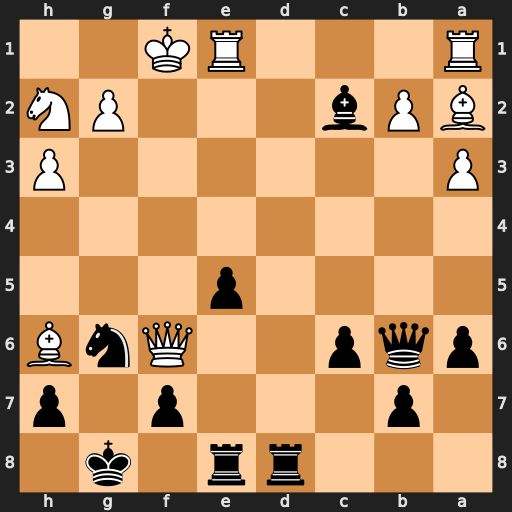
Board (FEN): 3rr1k1/1p3p1p/pqp2QnB/4p3/8/P6P/BPb3PN/R3RK2
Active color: b
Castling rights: -
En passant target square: -
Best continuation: Bd3+ Re2 Bxe2+ Kxe2 Qxb2+ Kf1 Qxa1+